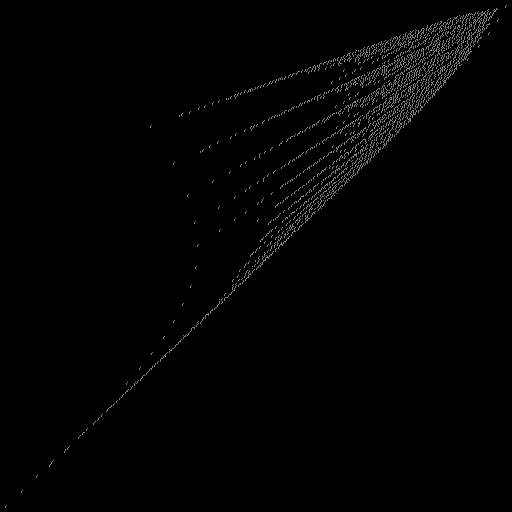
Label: drumlin